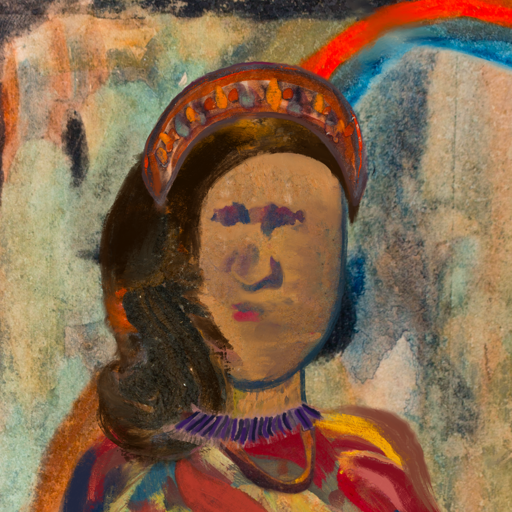
Background: Childish, Head And Neck Front: In_The_Sun, Face Front: In_The_Sun, Bust: Mother_And_Son_Son, Hair Front: Gypsy_Queen, Head Accessory: Hypocrite, Second Necklace: Comrade, Necklace: HillGirl, Baby: Blank